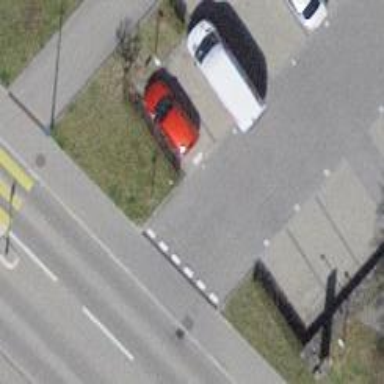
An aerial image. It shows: Car-sharing service available at this location.